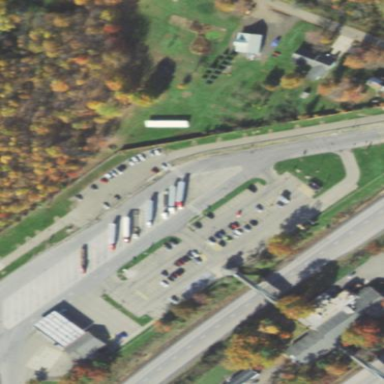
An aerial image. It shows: Surface parking area with amenities at rest area.